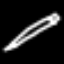
Label: pencil